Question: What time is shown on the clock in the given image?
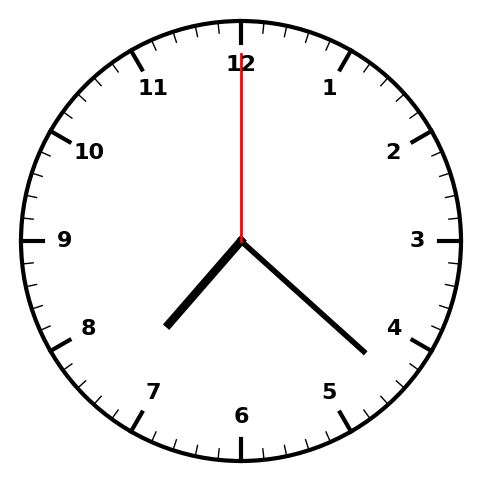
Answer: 07:22:00